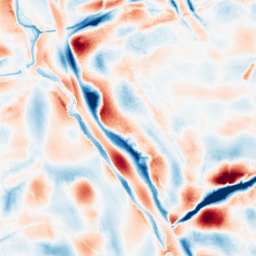
Category: wavelet
Decomposition family: wavelet_biorthogonal
Decomposition parameters: wavelet: bior5.5
level: 5
Upsampling method: quintic
Upsampling parameters: scale: 8
Upsampling scale: 8